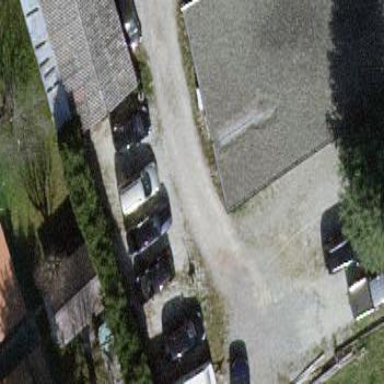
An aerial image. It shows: Garage.